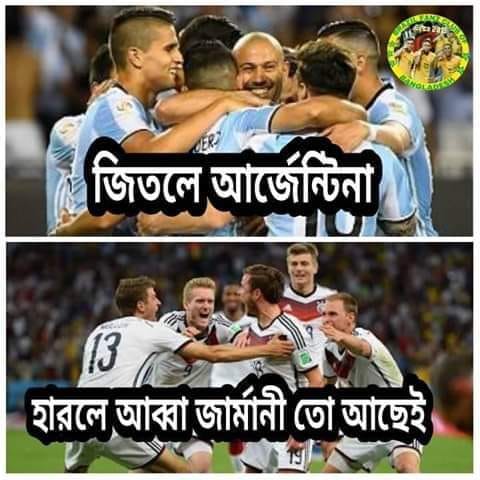
Caption: জিতলে আর্জেন্টিনা    হারলে আব্বা জার্মানী তো আছেই
Label: hate